Field crop: maize
Growth stage: 2
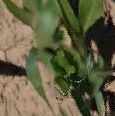
Species: maize